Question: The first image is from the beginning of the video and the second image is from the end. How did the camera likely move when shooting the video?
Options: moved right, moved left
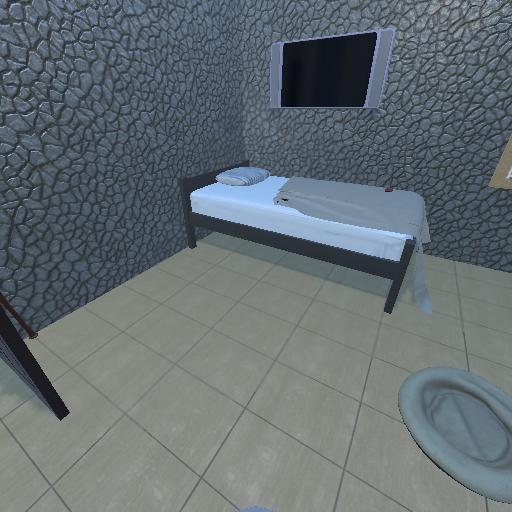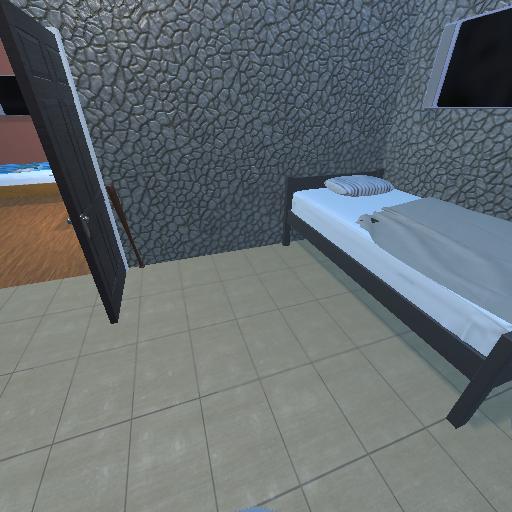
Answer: moved right